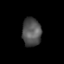
Tissue: lung
Cell type: Others
Senescence score: 0.1385
Nuclear area (px): 530
Mean DAPI intensity: 82.085